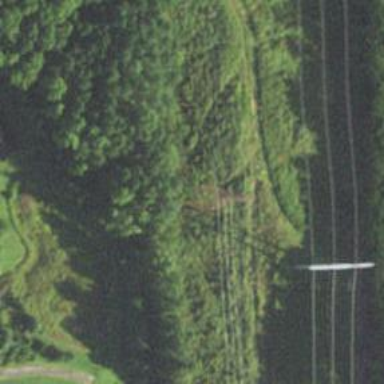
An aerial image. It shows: Power tower.